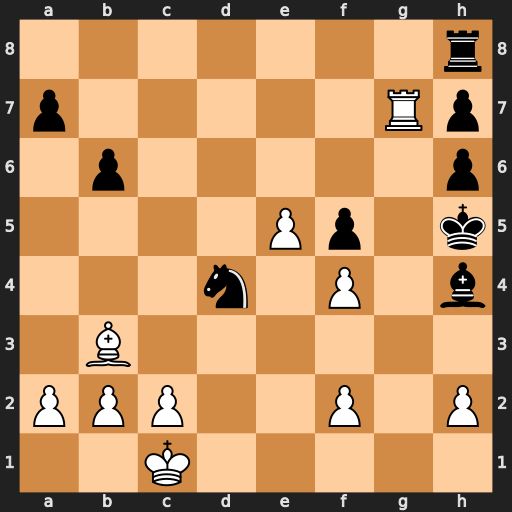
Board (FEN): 7r/p5Rp/1p5p/4Pp1k/3n1P1b/1B6/PPP2P1P/2K5
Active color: w
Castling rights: -
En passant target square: -
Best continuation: Bf7#